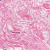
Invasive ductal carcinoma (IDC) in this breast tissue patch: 0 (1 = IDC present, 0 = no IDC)